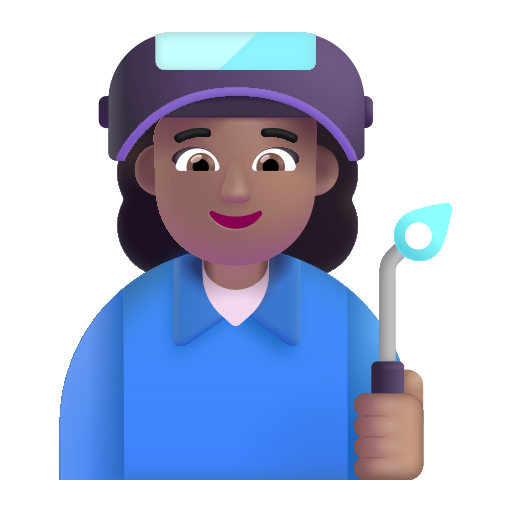
woman factory worker color